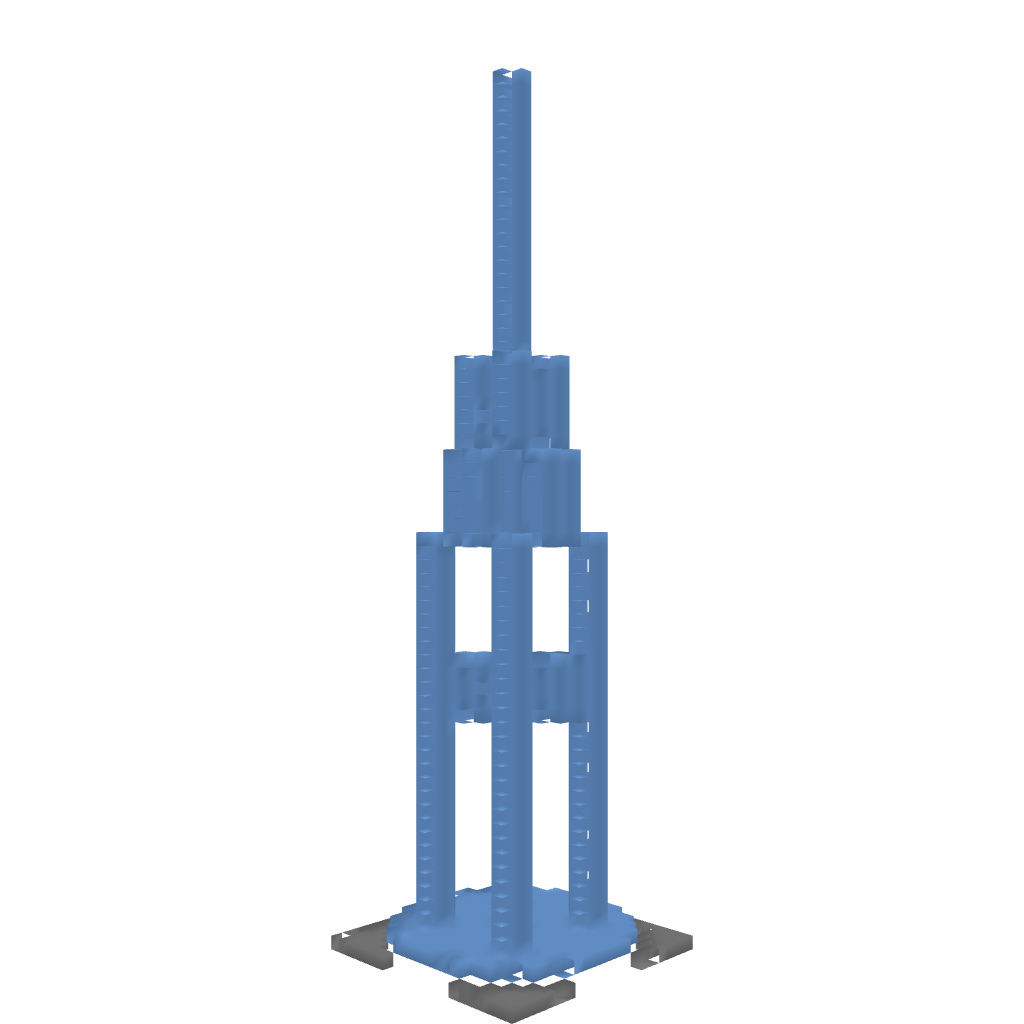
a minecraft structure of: Impossible Fountain good quality